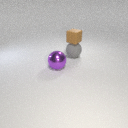
small brown rubber cube above large gray rubber sphere